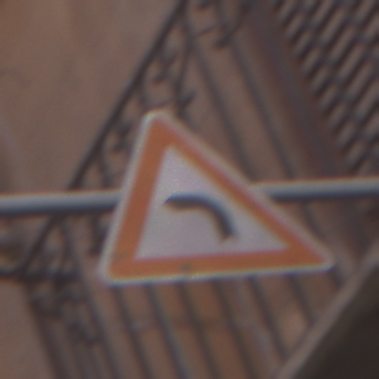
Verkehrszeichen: KurveLinks
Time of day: MorningAfternoon
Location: Outdoor (Urban)
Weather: Clear
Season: NotSpecified
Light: Natural